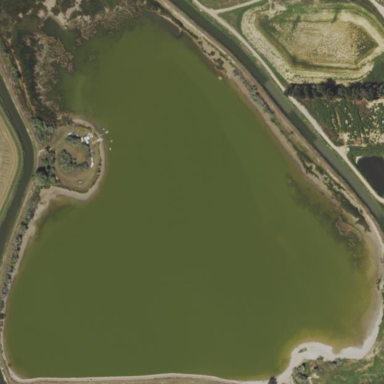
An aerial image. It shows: Lake with natural water.